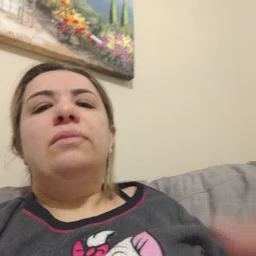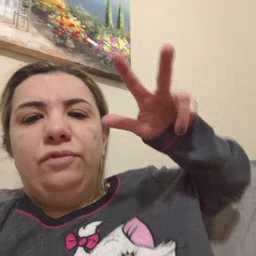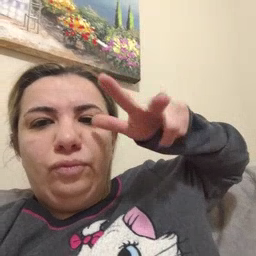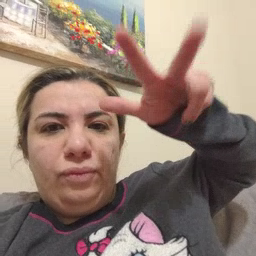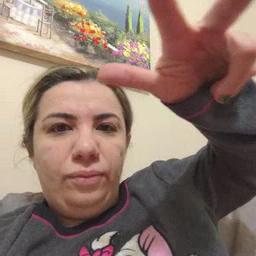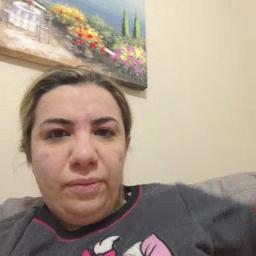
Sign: helicopter